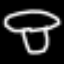
Label: mushroom